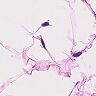
Metastatic tissue present: no